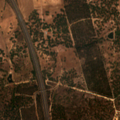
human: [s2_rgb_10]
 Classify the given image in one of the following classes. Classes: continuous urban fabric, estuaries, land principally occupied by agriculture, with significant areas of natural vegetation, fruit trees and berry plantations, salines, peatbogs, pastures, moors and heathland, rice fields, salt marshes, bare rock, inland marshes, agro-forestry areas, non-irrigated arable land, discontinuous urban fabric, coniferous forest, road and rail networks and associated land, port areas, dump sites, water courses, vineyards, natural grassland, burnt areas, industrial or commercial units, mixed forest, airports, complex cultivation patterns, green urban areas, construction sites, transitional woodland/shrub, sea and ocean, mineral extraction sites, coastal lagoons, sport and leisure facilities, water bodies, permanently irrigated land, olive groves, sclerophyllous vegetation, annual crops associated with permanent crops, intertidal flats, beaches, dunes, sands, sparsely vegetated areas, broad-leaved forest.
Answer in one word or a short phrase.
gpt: non-irrigated arable land, agro-forestry areas, broad-leaved forest, mixed forest